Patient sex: M
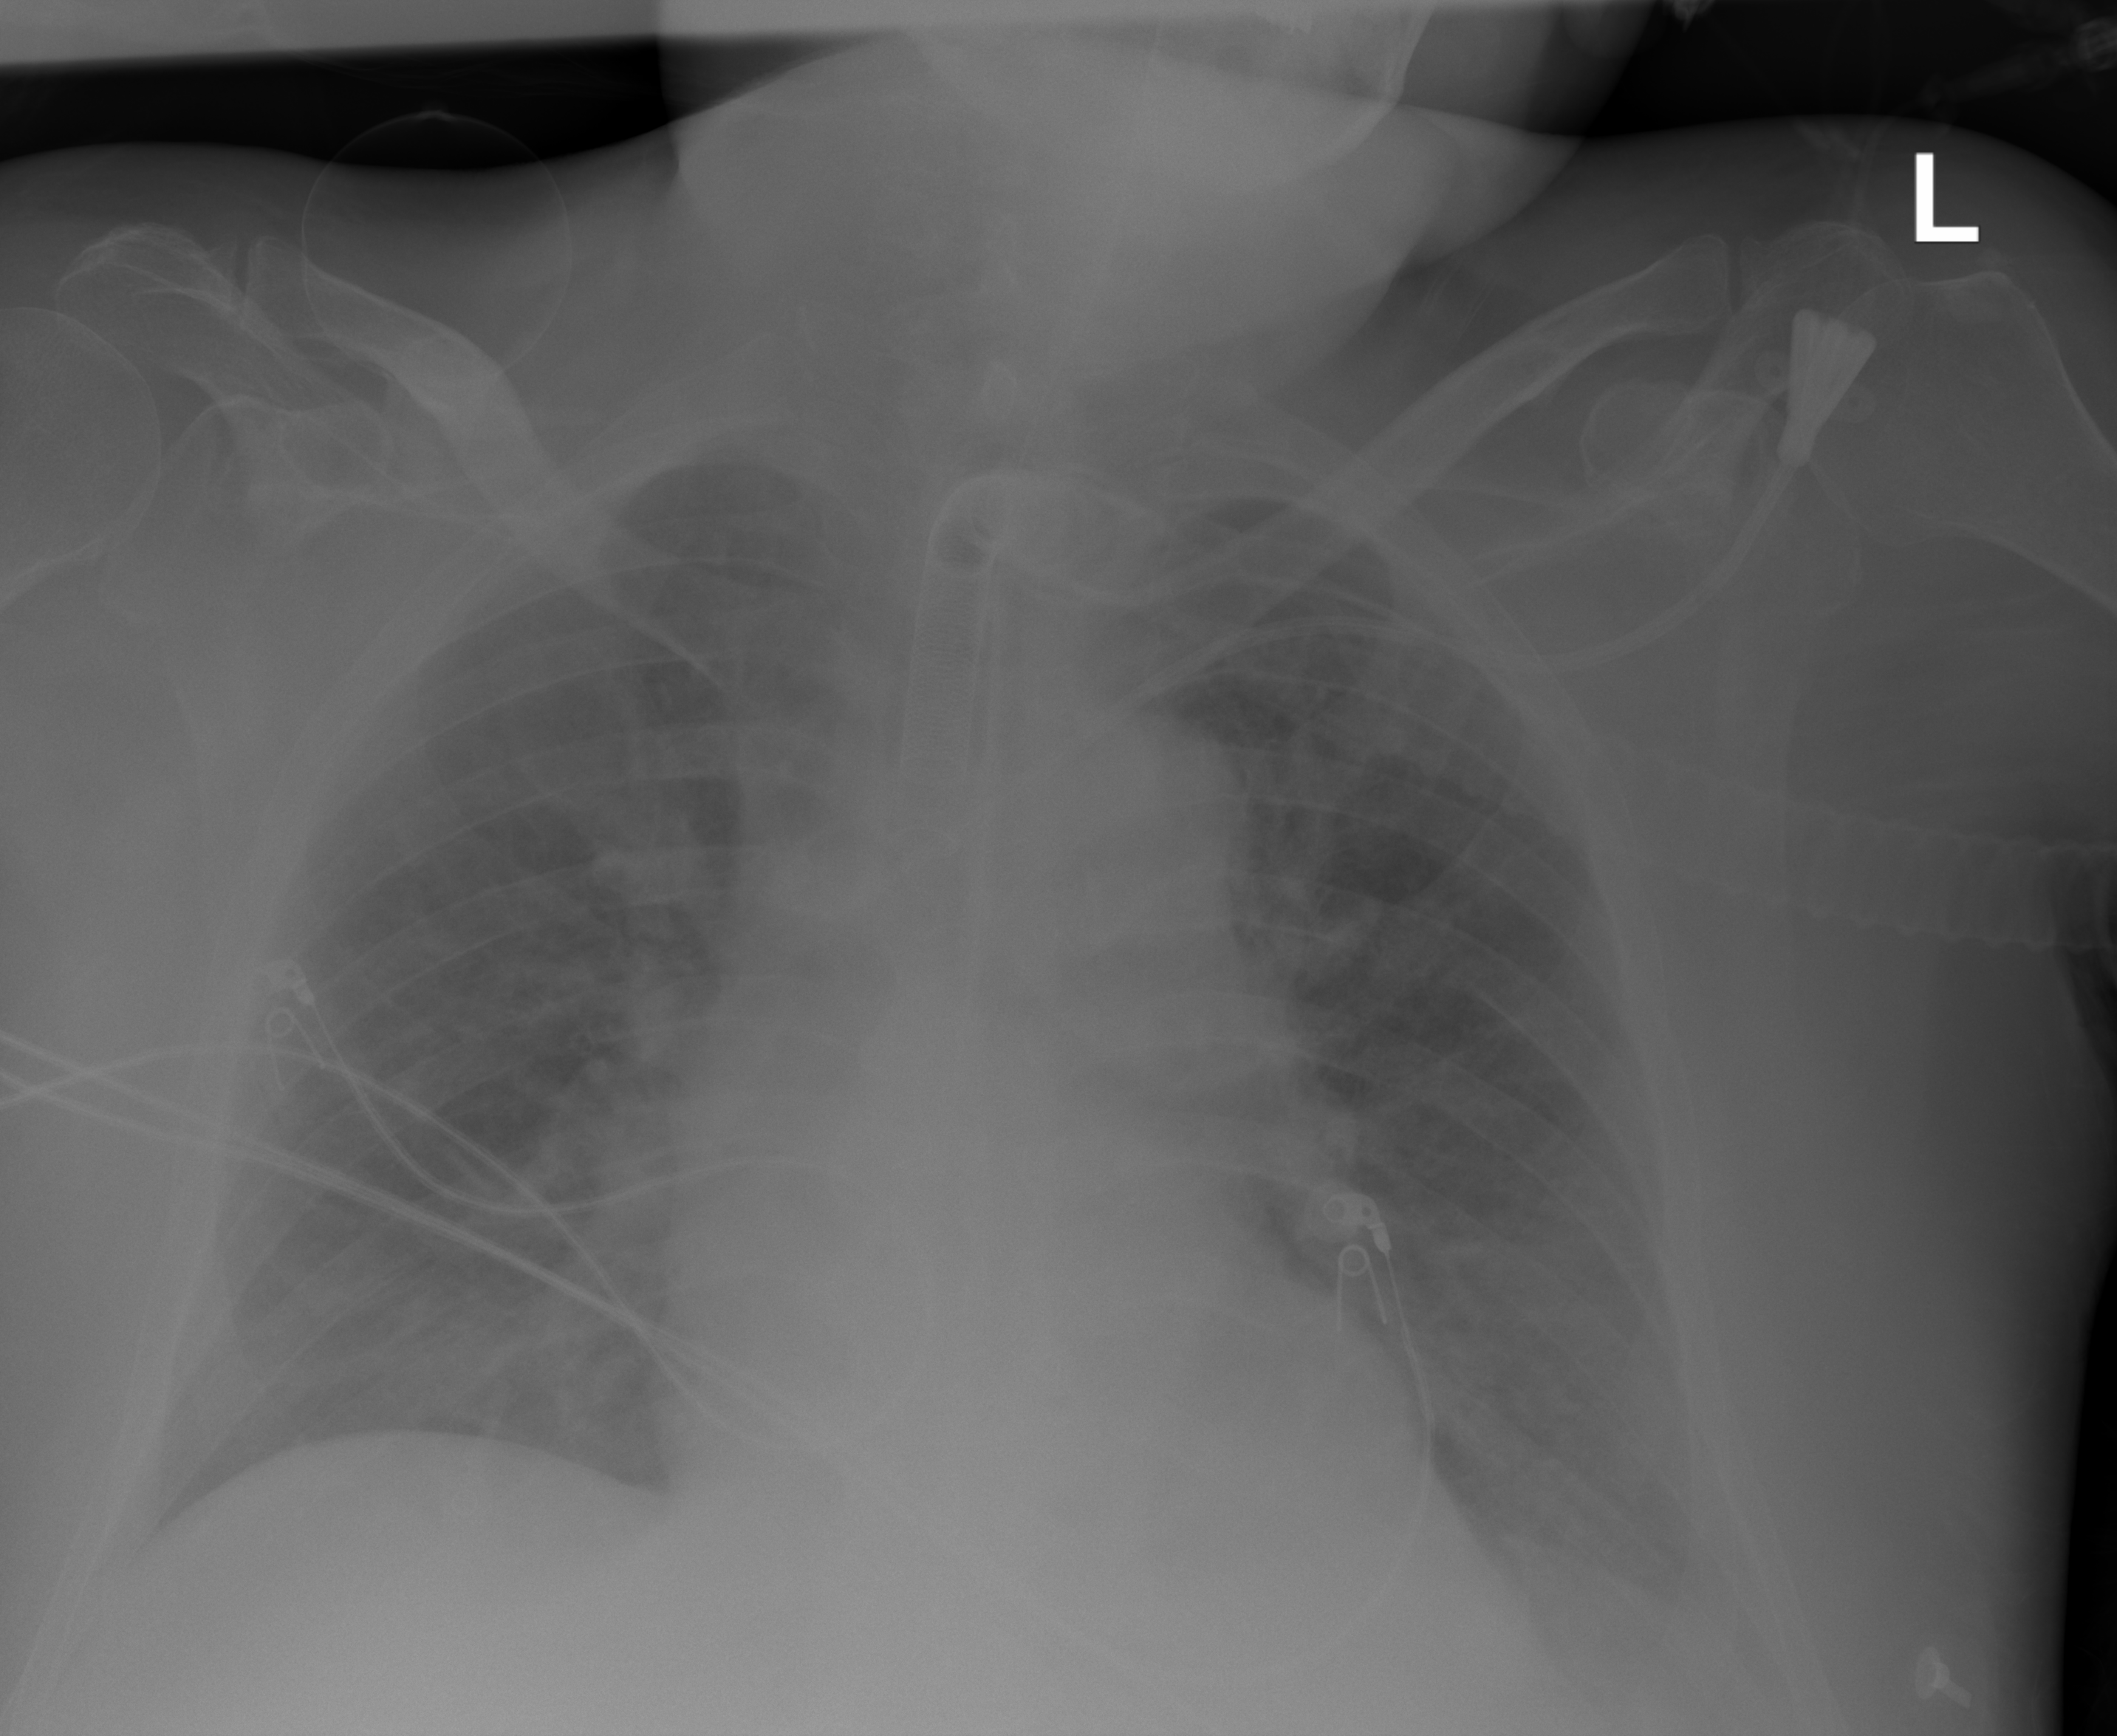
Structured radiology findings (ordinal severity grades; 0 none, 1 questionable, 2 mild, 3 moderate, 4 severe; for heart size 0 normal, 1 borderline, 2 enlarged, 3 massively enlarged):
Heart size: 0
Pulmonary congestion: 2
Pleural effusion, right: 0
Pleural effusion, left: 2
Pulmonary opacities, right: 0
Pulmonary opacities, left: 0
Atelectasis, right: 0
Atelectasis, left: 2